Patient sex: M
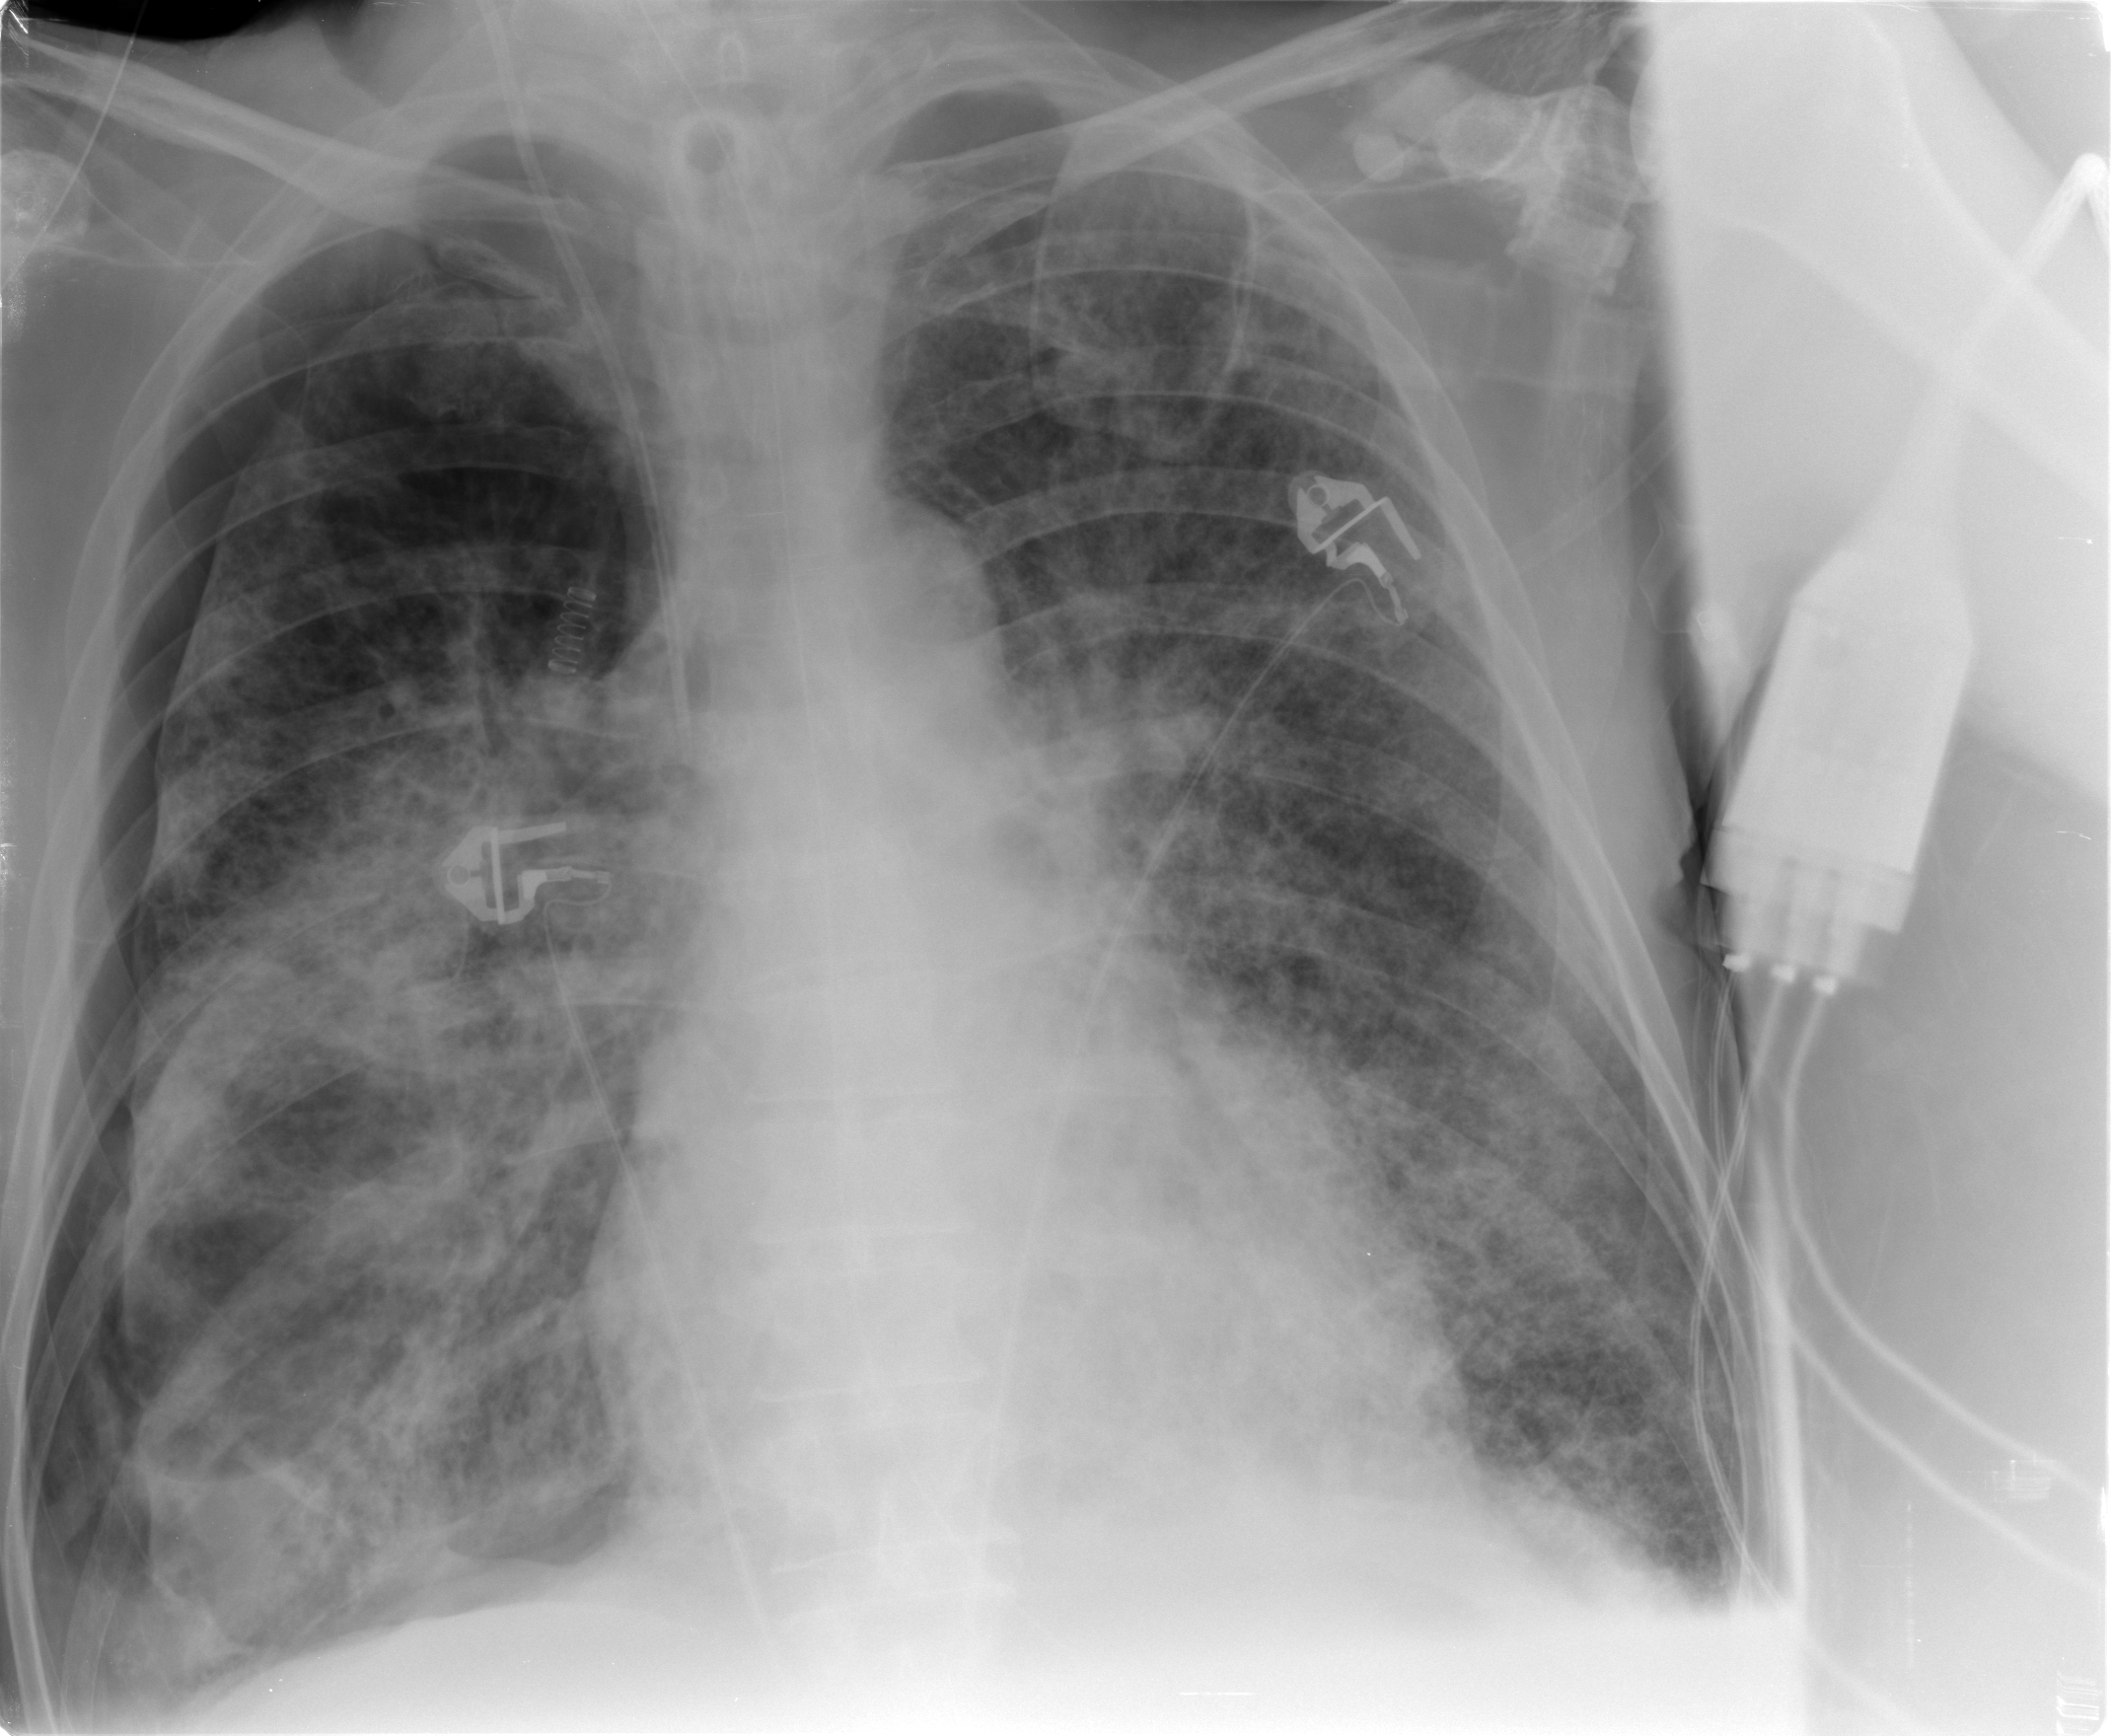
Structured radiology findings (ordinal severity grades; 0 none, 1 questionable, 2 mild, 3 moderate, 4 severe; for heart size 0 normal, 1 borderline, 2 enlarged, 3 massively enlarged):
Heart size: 1
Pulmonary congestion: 2
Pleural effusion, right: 2
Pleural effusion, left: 2
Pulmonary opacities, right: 4
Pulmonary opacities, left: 4
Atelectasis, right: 3
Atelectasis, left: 3